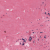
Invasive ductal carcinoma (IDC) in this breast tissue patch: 0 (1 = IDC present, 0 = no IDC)